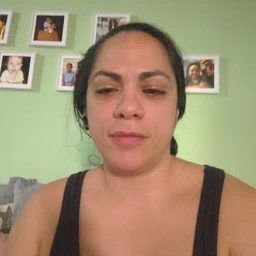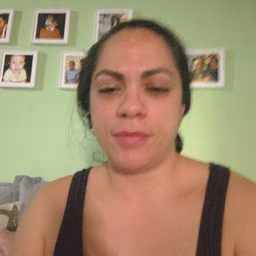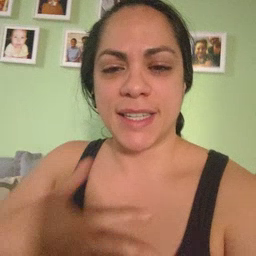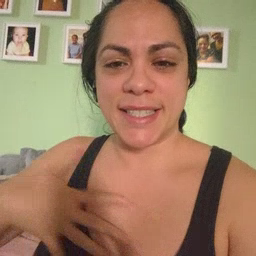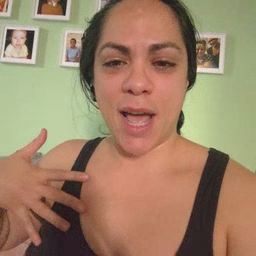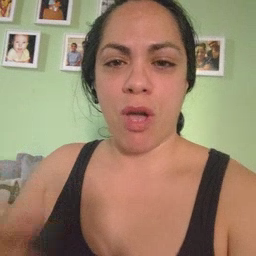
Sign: zebra